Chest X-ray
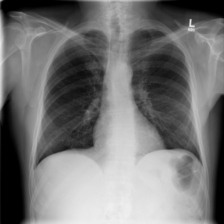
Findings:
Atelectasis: negative
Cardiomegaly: negative
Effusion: negative
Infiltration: negative
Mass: negative
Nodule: negative
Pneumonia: negative
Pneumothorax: negative
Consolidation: negative
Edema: negative
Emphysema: negative
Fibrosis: negative
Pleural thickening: negative
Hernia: negative